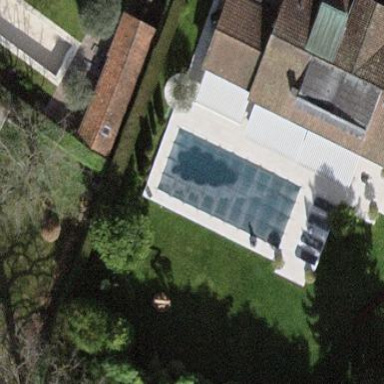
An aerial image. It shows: Outdoor swimming pool on leisure land.